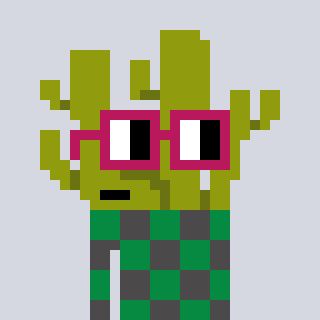
a pixel art character with square dark red glasses, a cactus-shaped head and a grayscale-colored body on a cool background